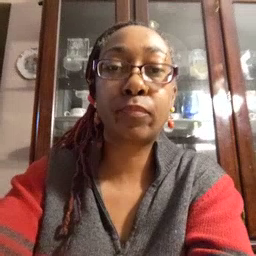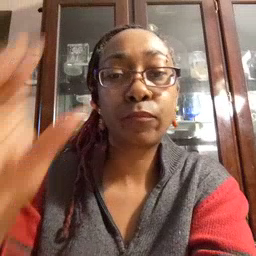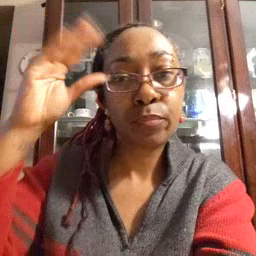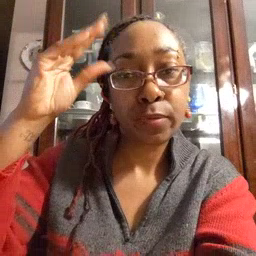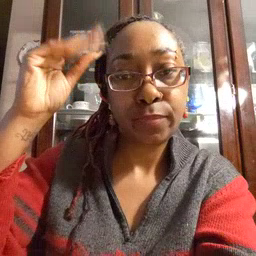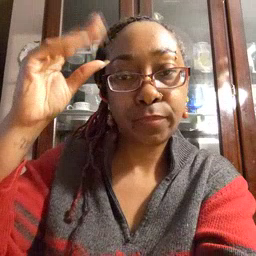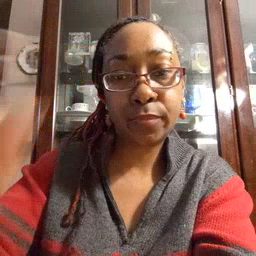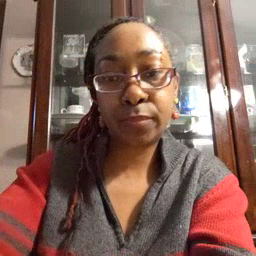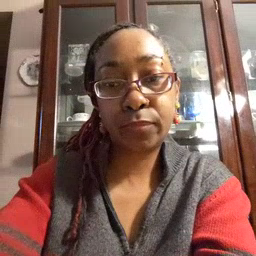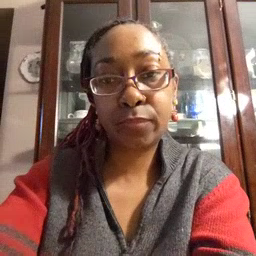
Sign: boy